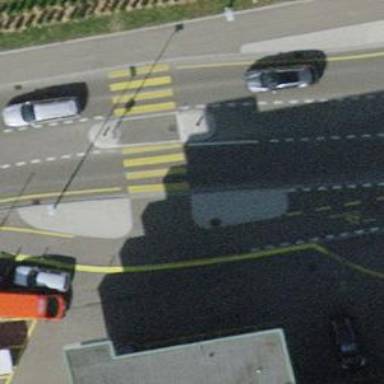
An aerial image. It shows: Uncontrolled zebra crossing with pedestrian island.